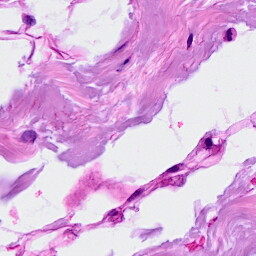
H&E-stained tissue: Breast